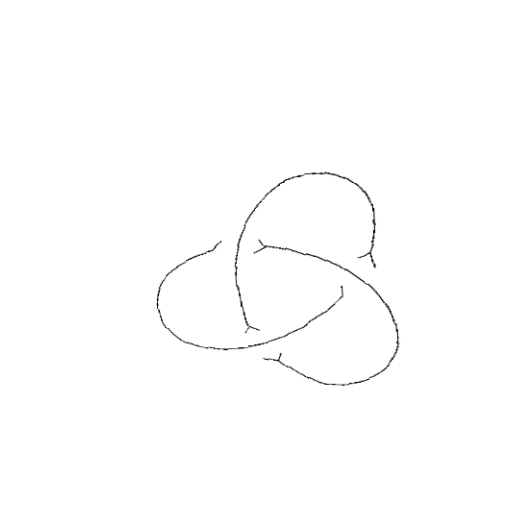
Crossing number: 3